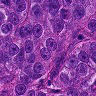
Metastatic tissue present: yes